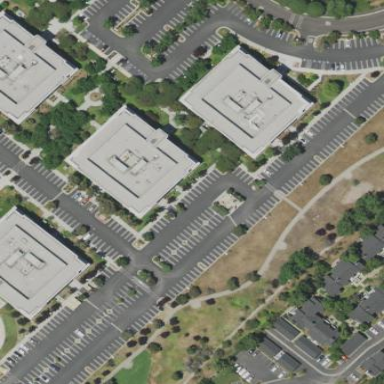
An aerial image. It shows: Office building.